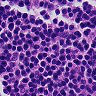
Metastatic tissue present: no